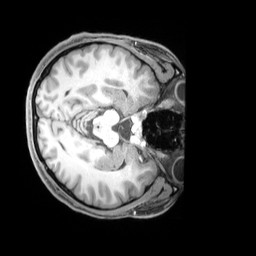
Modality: T1w
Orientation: axial
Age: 25
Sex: male
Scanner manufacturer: siemens
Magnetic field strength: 3 T
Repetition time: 1.97 s
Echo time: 0.00206 s